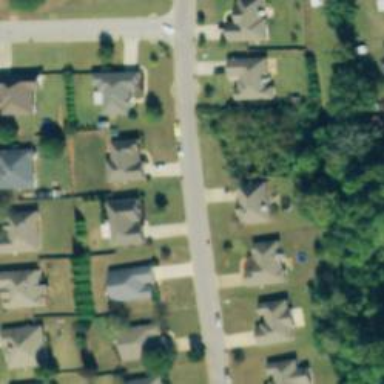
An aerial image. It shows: Residential road with asphalt surface.